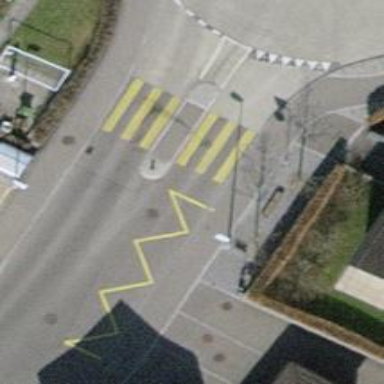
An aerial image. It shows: Bus stop with platform for public transport.